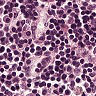
Metastatic tissue present: no